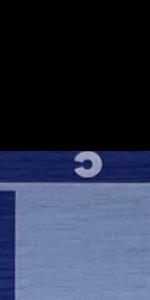
Label: Empty